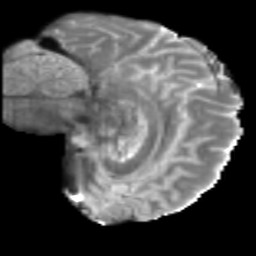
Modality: T2w
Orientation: sagittal
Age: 46
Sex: male
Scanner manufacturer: siemens
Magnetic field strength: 3 T
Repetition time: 5 s
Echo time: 0.092 s